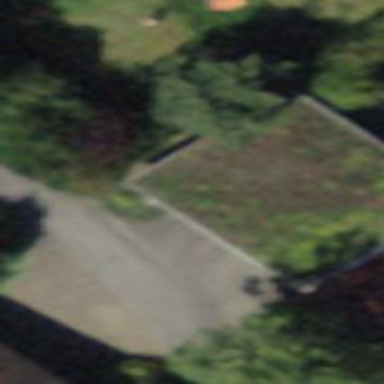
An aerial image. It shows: View of roof of building.